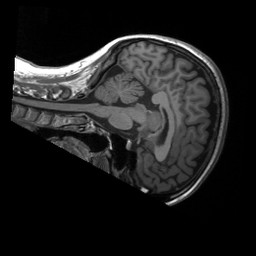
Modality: T1w
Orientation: sagittal
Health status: healthy
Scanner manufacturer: siemens
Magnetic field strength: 3 T
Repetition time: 1.9 s
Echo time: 0.00232 s